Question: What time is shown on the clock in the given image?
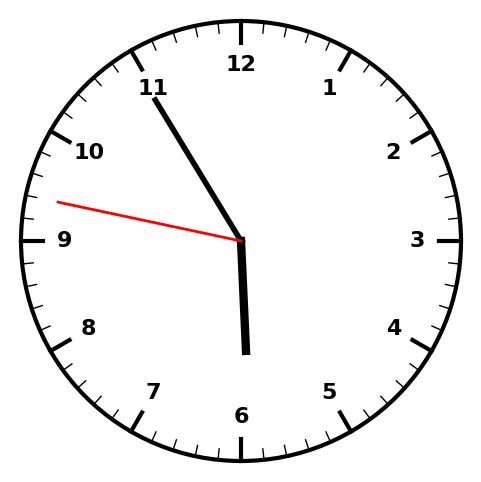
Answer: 05:54:47